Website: home-depot
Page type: address-validator
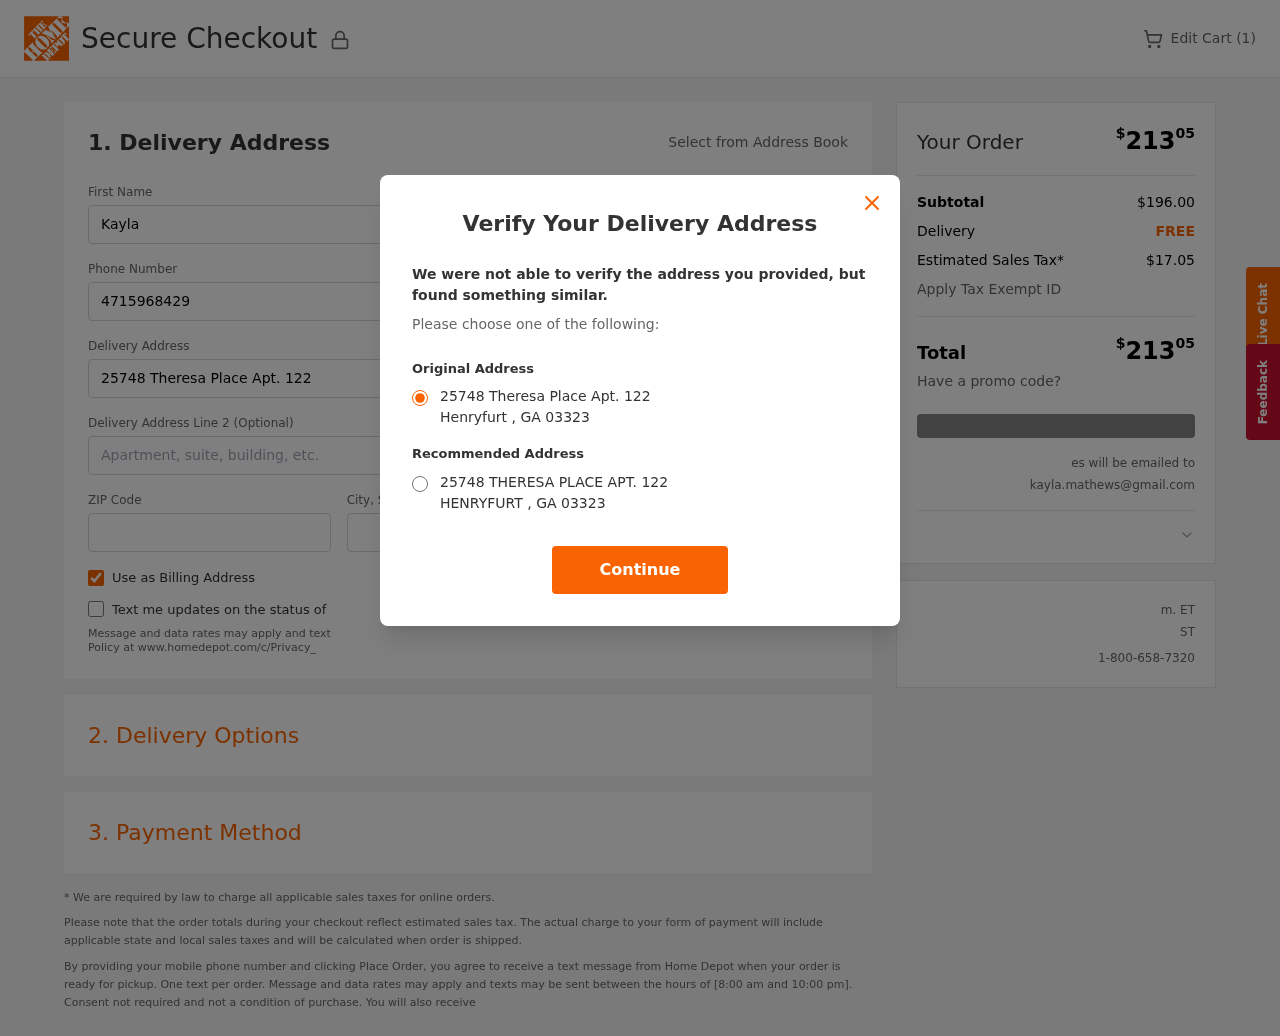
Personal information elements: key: PII_CITY
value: Henryfurt
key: PII_EMAIL
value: kayla.mathews@gmail.com
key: PII_POSTCODE
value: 03323
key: PII_STATE_ABBR
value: GA
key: PII_STREET
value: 25748 Theresa Place Apt. 122
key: PII_FIRSTNAME
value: Kayla
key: PII_LASTNAME
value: Mathews
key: PII_PHONE
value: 4715968429
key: PII_CITY_STATE
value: Henryfurt, GA
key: PII_STREET_ALT
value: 25748 THERESA PLACE APT. 122
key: PII_CITY_ALT
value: HENRYFURT
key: PII_POSTCODE_FULL
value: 03323
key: PII_POSTCODE_NUMERIC
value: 3323
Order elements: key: ORDER_NUM_ITEMS
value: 1
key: ORDER_TOTAL
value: $21305
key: ORDER_SUBTOTAL
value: $196.00
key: ORDER_SHIPPING_COST
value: FREE
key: ORDER_TAX
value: $17.05